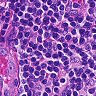
Metastatic tissue present: no